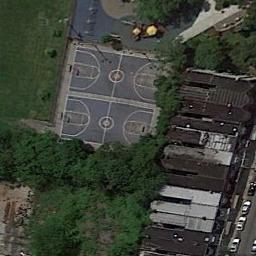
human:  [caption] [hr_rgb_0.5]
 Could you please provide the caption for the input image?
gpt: Two basketball courts surrounded by some trees and some buildings arranged neatly beside .

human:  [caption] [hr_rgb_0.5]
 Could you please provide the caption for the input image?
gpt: There are two small basketball courts surrounded by trees .

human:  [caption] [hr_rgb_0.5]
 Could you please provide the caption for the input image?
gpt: There are two basketball courts next to the grass surrounded by many trees and buildings .

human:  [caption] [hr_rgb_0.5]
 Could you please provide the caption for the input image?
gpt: Beside the basketball courts there is a lawn,Some trees and many buildings .

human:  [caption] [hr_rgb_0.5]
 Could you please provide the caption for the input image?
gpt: Many trees are near two basketball courts .